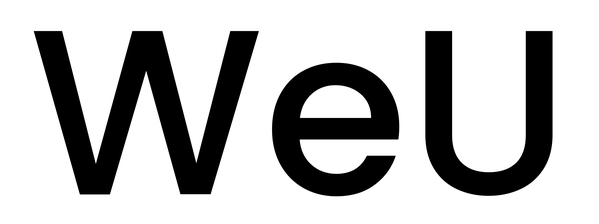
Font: Poppins-Medium